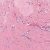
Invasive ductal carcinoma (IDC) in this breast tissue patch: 0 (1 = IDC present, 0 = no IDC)